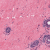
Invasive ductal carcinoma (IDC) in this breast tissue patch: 0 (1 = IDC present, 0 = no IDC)